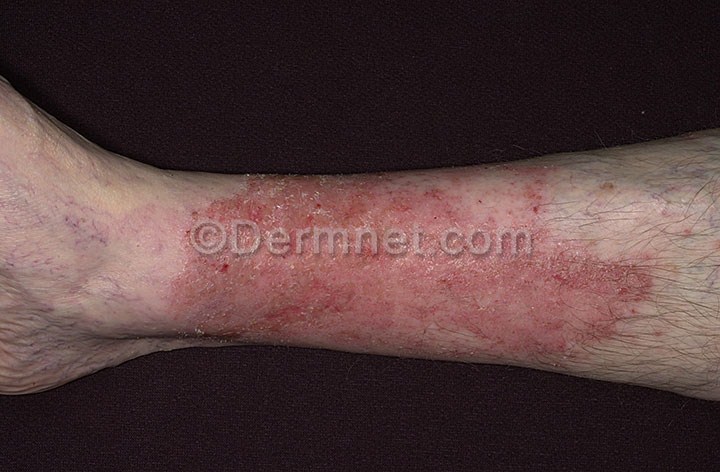
Disease: Eczema Photos